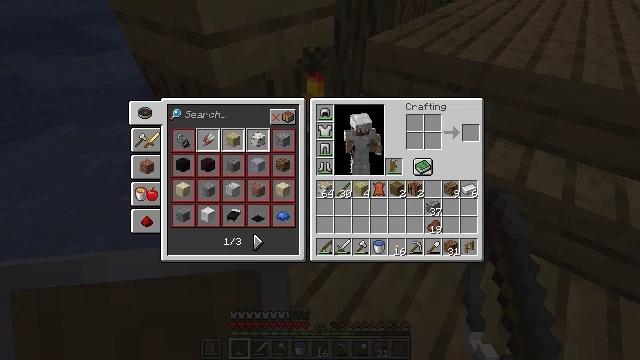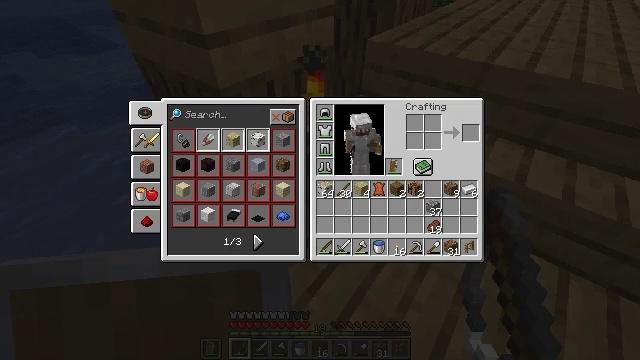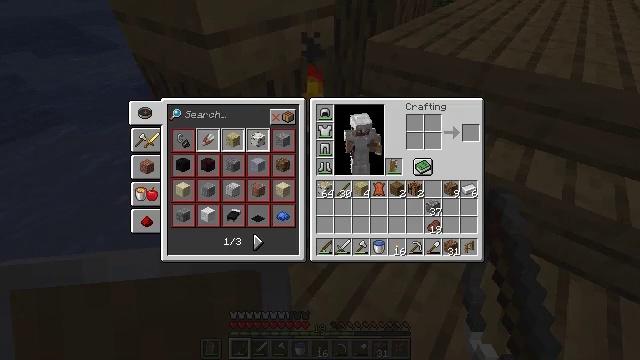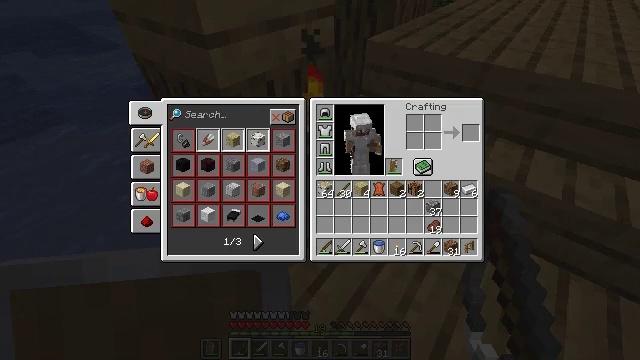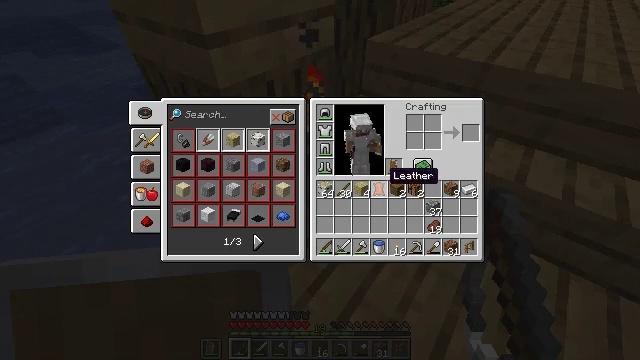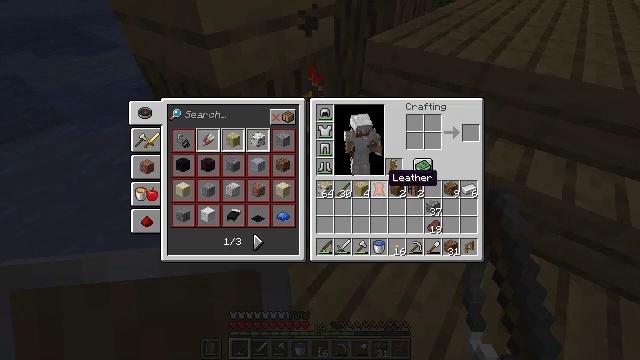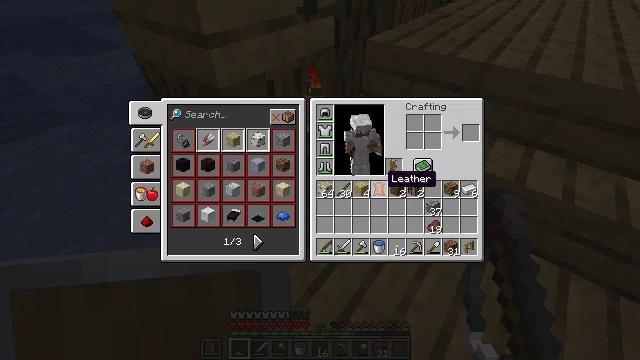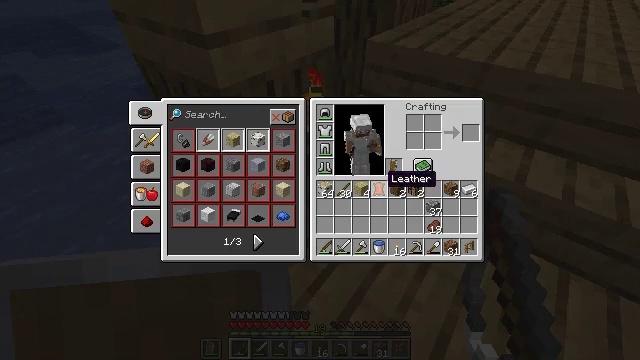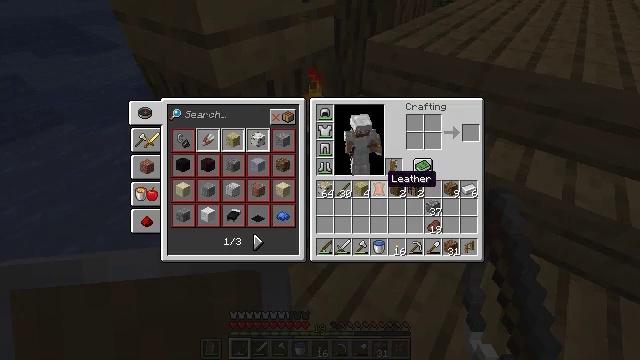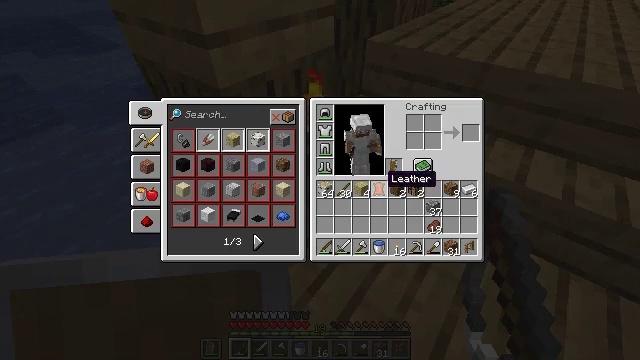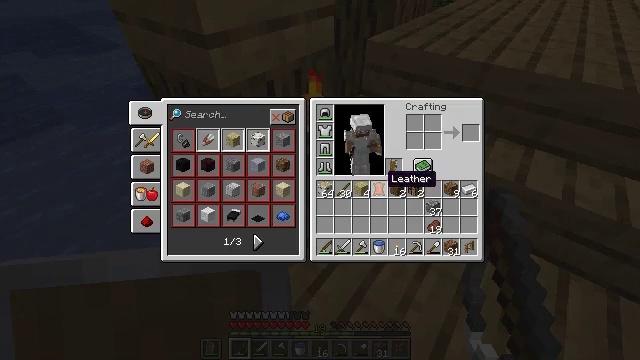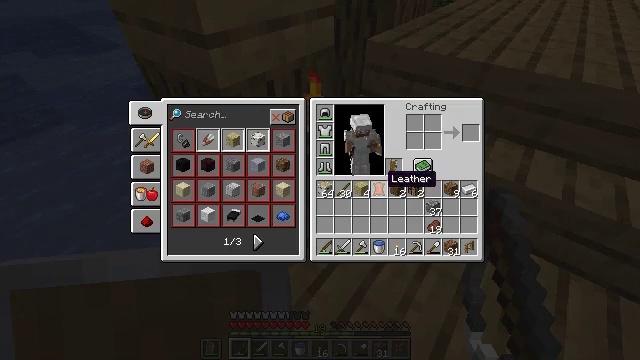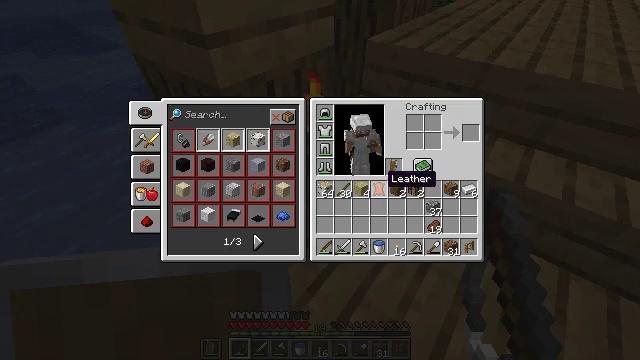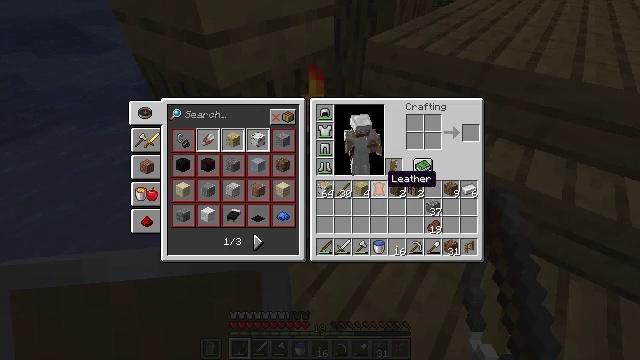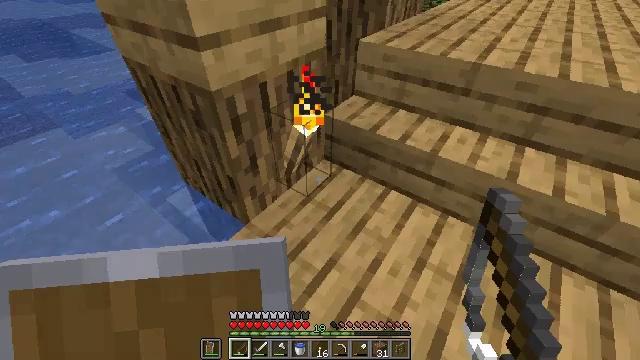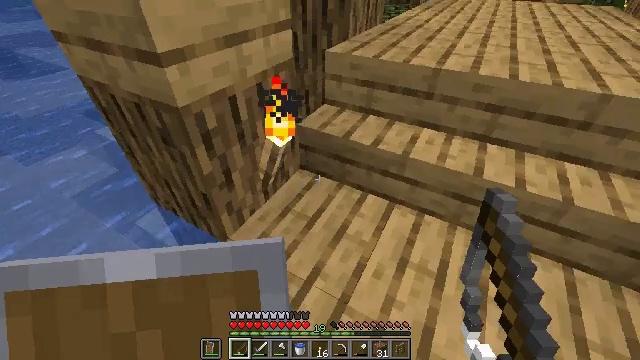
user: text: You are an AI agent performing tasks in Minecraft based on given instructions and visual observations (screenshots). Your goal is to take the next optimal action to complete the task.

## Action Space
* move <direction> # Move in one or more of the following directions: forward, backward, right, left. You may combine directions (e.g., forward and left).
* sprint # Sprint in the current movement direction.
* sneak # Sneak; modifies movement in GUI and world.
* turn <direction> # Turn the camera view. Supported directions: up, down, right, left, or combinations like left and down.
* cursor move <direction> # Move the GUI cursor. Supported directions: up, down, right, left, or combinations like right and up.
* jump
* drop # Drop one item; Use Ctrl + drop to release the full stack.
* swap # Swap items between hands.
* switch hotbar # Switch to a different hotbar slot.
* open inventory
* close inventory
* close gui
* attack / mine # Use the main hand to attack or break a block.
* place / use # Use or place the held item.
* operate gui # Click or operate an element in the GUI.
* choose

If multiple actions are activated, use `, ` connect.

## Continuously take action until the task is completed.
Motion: motion action
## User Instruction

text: Gather the spruce sapling from the ground.
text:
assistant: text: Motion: no_op
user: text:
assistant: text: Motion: no_op
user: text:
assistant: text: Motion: no_op
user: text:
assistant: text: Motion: no_op
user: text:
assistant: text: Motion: no_op
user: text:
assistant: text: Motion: no_op
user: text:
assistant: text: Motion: no_op
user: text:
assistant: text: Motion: no_op
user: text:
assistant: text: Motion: no_op
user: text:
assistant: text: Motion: no_op
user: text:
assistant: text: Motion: no_op
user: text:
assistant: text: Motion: no_op
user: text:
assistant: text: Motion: no_op
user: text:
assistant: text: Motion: cursor move right, close inventory
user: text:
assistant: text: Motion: turn right and up, close inventory
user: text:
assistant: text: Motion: turn right and up, close inventory
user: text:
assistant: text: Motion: turn right and up
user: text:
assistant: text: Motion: move forward, turn right and up
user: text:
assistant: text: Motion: move forward
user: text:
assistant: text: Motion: no_op
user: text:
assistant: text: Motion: move forward
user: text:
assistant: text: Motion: move forward
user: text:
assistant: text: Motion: move forward, turn right and up
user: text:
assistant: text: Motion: move forward, turn right and up
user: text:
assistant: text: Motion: move forward
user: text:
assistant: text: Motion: move forward
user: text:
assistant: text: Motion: move forward
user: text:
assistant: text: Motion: move forward
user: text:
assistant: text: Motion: move forward
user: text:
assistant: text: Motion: move forward